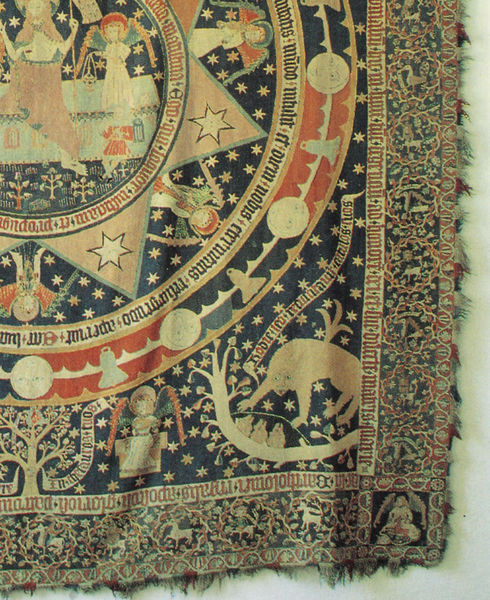
Titel: Der Osterteppich
Institution: Hamburg, Museum für Kunst und Gewerbe
Schlagwörter: blau, flügel, rot, tier, tiere, tuch, ornament, teppich, rahmen, tischdecke, gold, stickerei, stoff, decke, kreis, engel, schrift, formen, dunkelblau, wandteppich, verzierung, kreuz, stern, sterne, text, kreise, christus, löwe, textil, zerschlissen, zodiakus, umreis